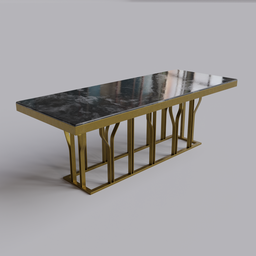
Label: furniture